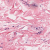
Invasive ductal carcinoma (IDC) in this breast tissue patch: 0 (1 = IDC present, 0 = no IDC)